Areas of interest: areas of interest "Canal Grand Theatre"
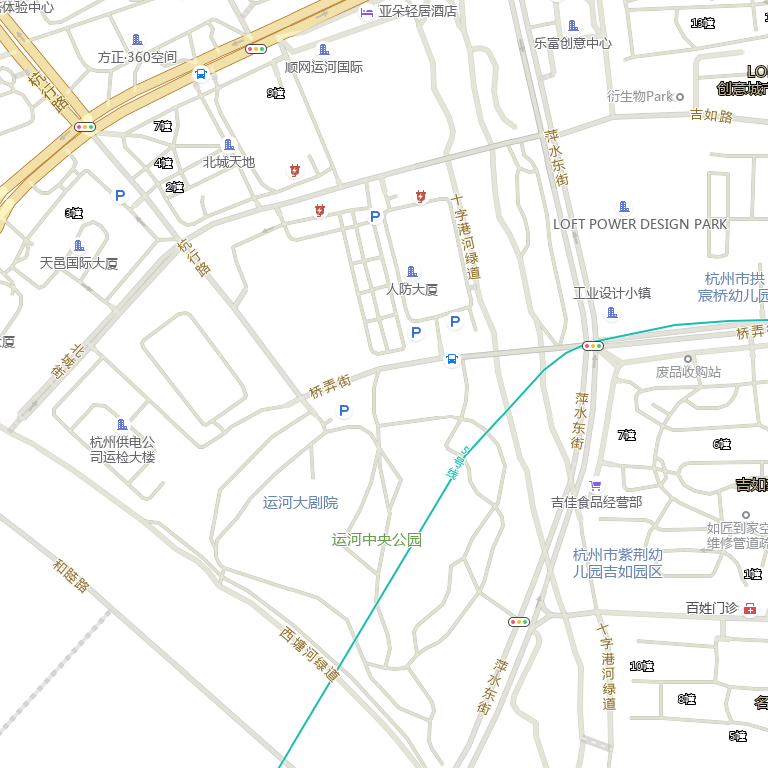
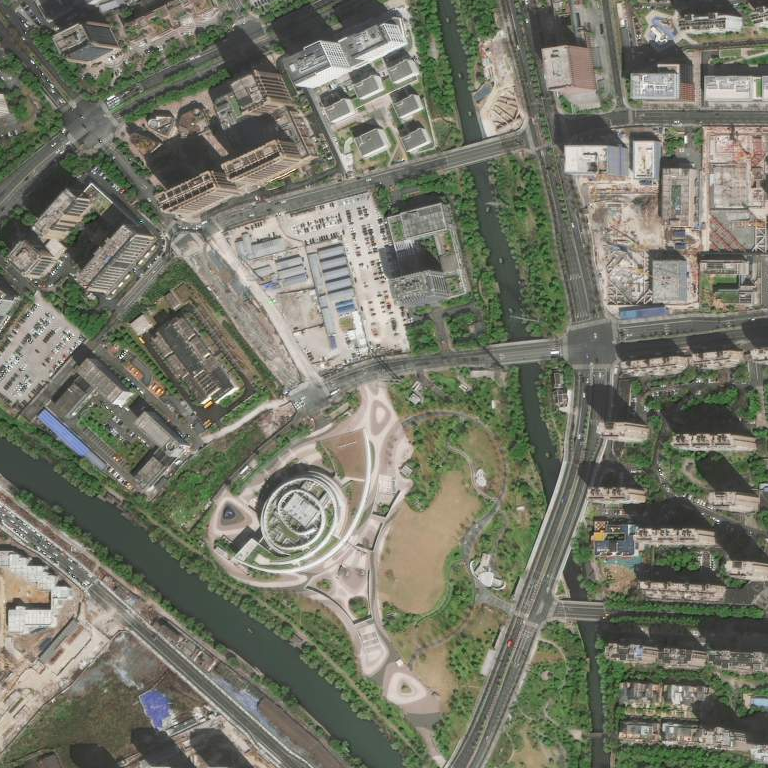